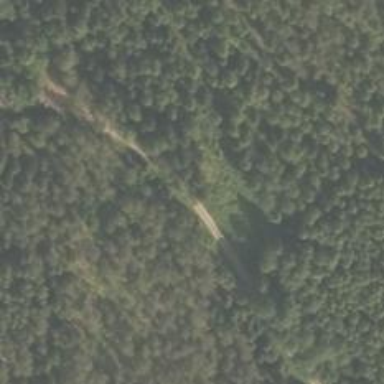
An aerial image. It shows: Track road with grade3 tracktype suitable for nordic skiing.